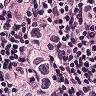
Metastatic tissue present: yes